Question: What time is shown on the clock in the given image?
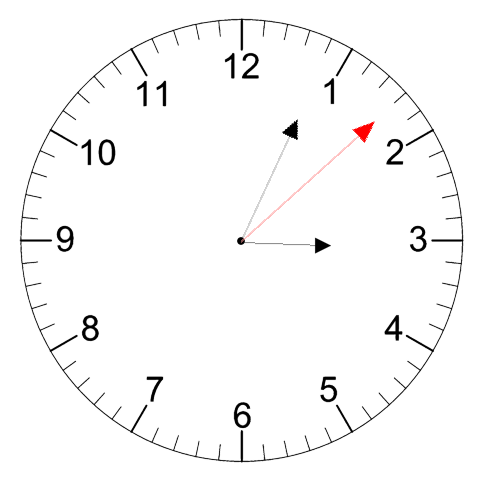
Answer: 03:04:08